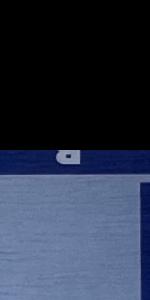
Label: Empty